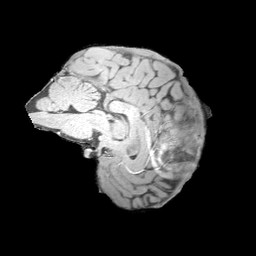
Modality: MP2RAGE
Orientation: sagittal